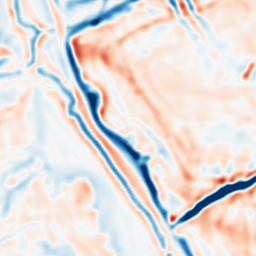
Category: multiscale
Decomposition family: dog
Decomposition parameters: sigma_low: 3
sigma_high: 5
Upsampling method: sinc_blackman
Upsampling parameters: scale: 2
kernel_size: 16
Upsampling scale: 2